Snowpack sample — Buffalo Mountain, Silverthorne, Colorado, USA (1/25/25, 10:11 AM MST)
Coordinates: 39.6222, -106.1139
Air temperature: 22 °F
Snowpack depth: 110 cm
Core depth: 30 cm
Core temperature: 42.8 °F
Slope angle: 12°, slope face: 102°
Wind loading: high
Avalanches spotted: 0
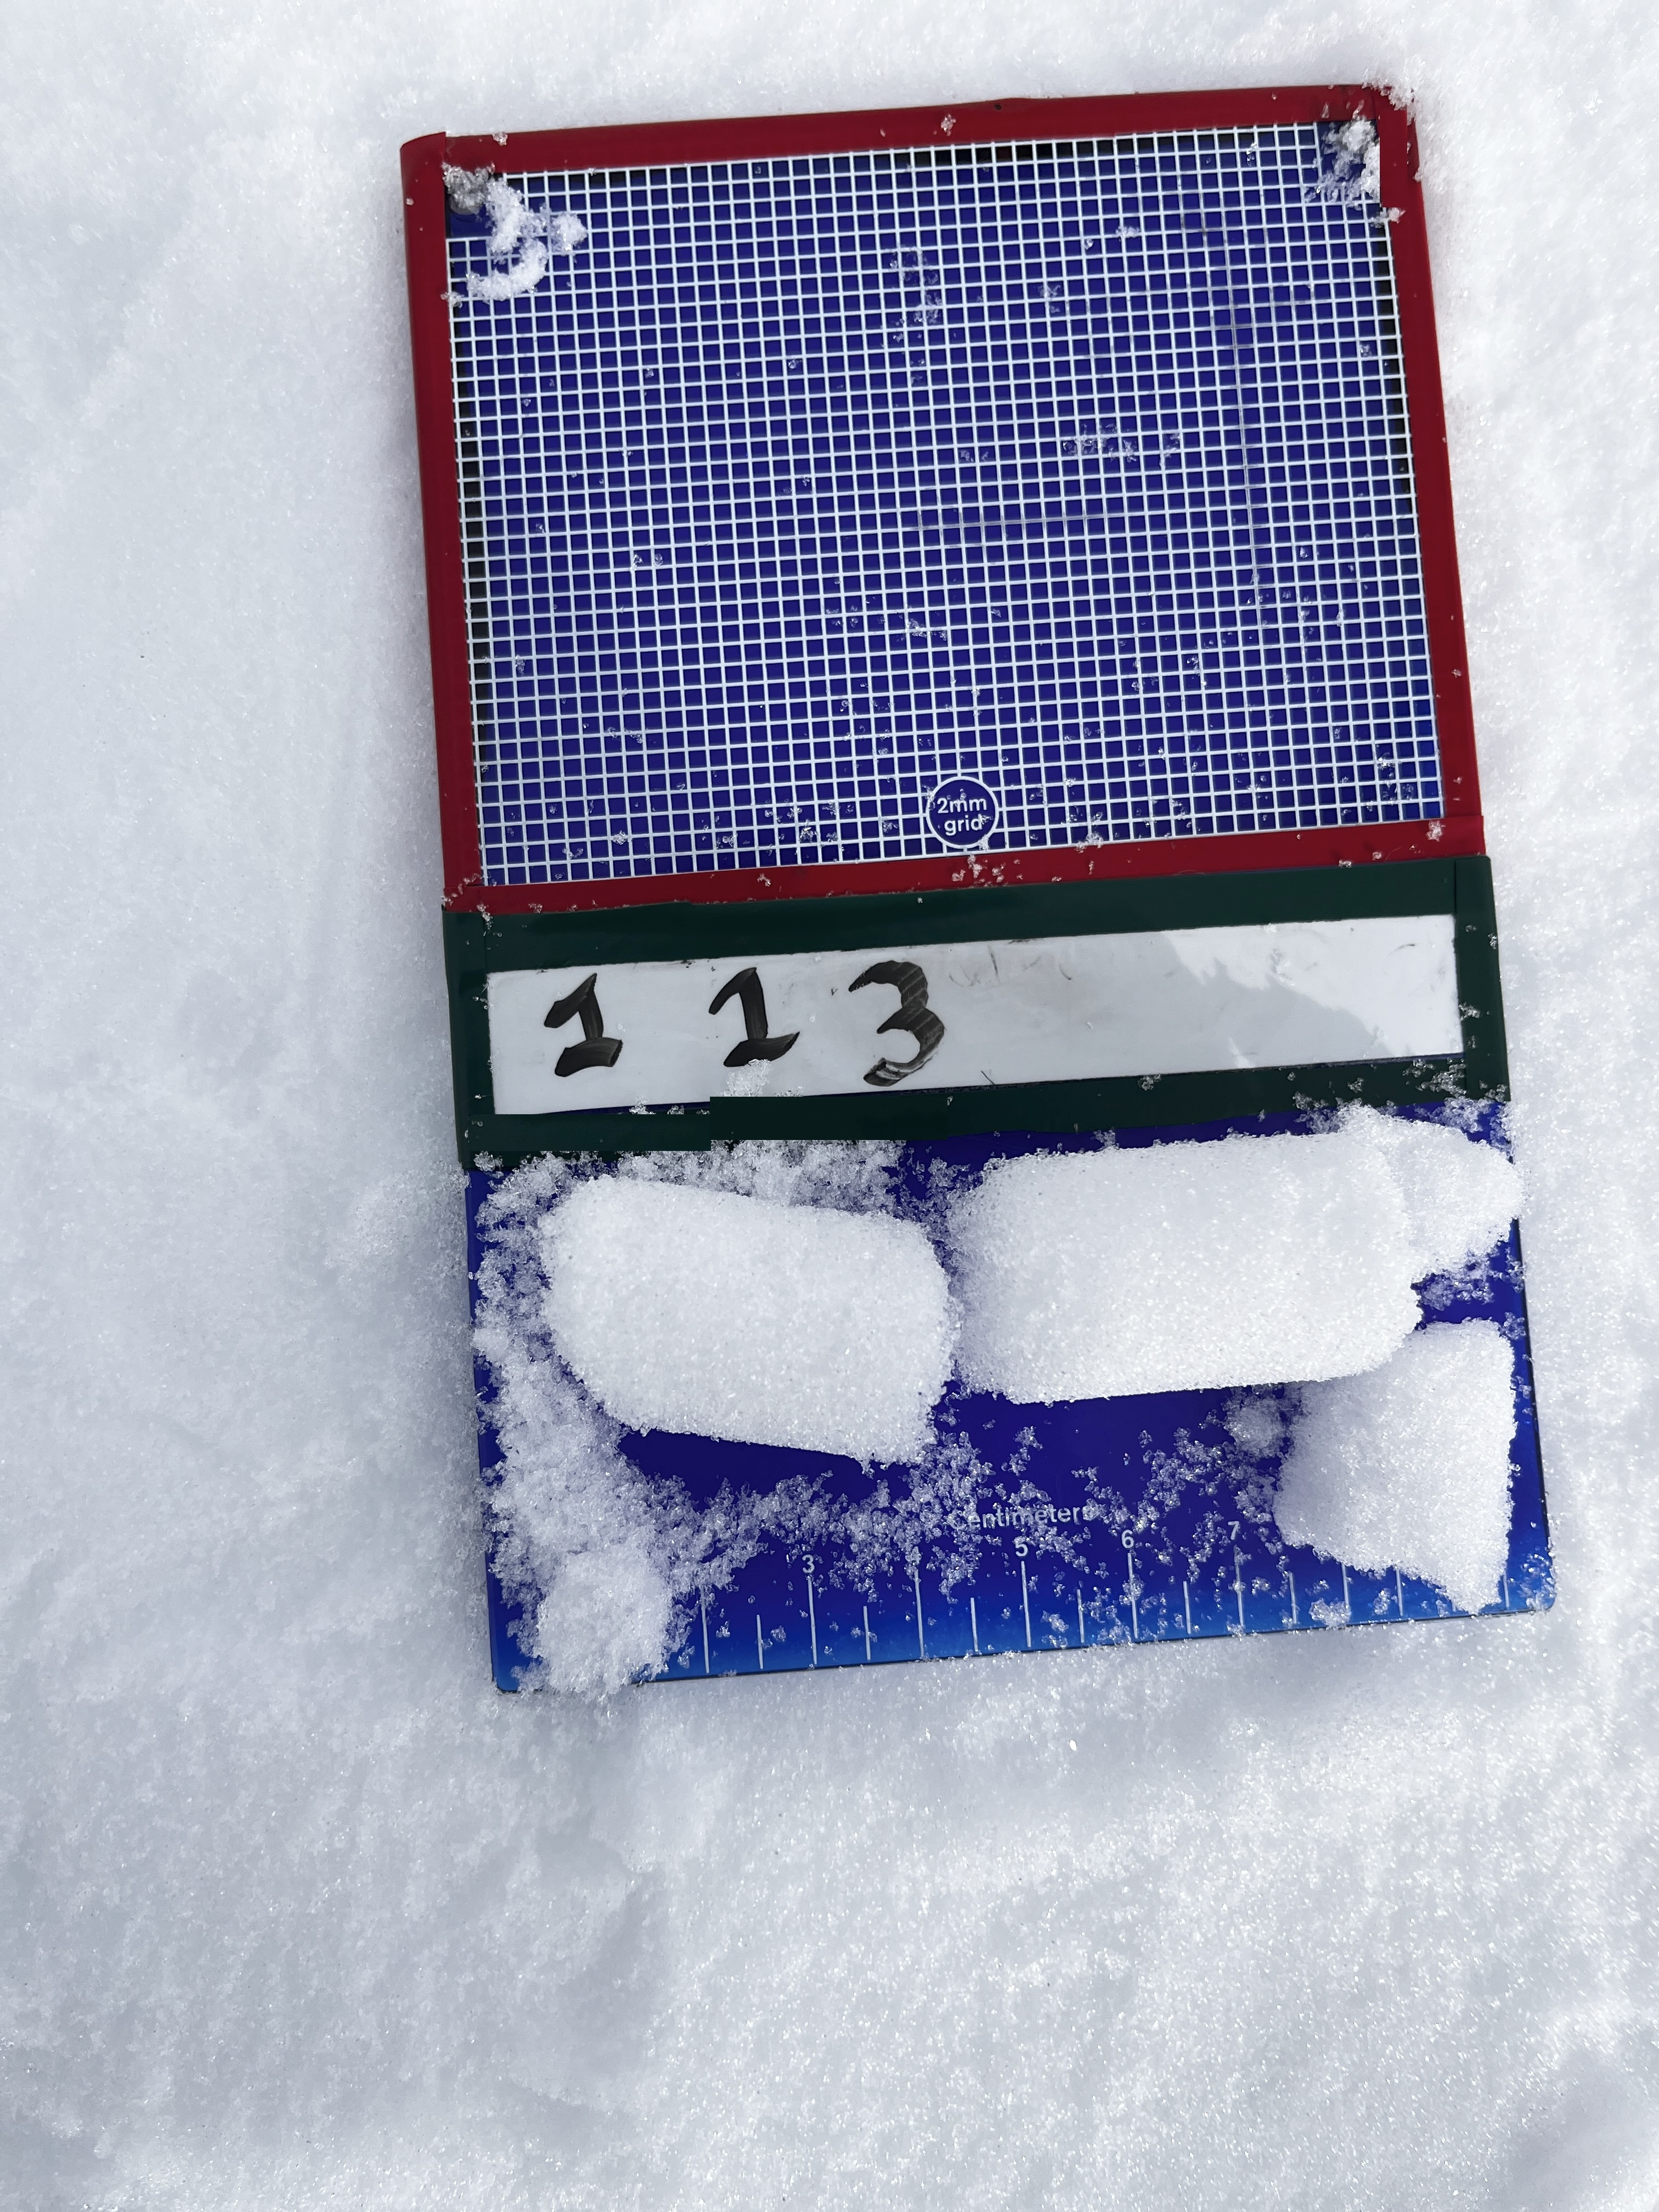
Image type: crystal_card
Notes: No avalanches nearby, collected on the outskirts of a fire break 15 meters from the treeline, on way to Buffalo and Red Mountain